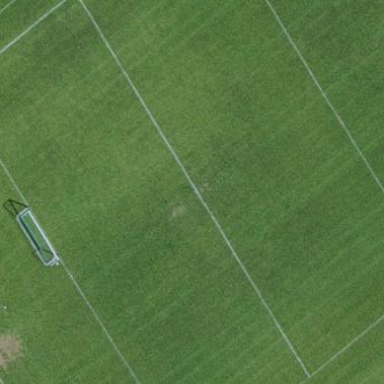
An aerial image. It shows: Multi-sport pitch with grass surface.